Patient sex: M
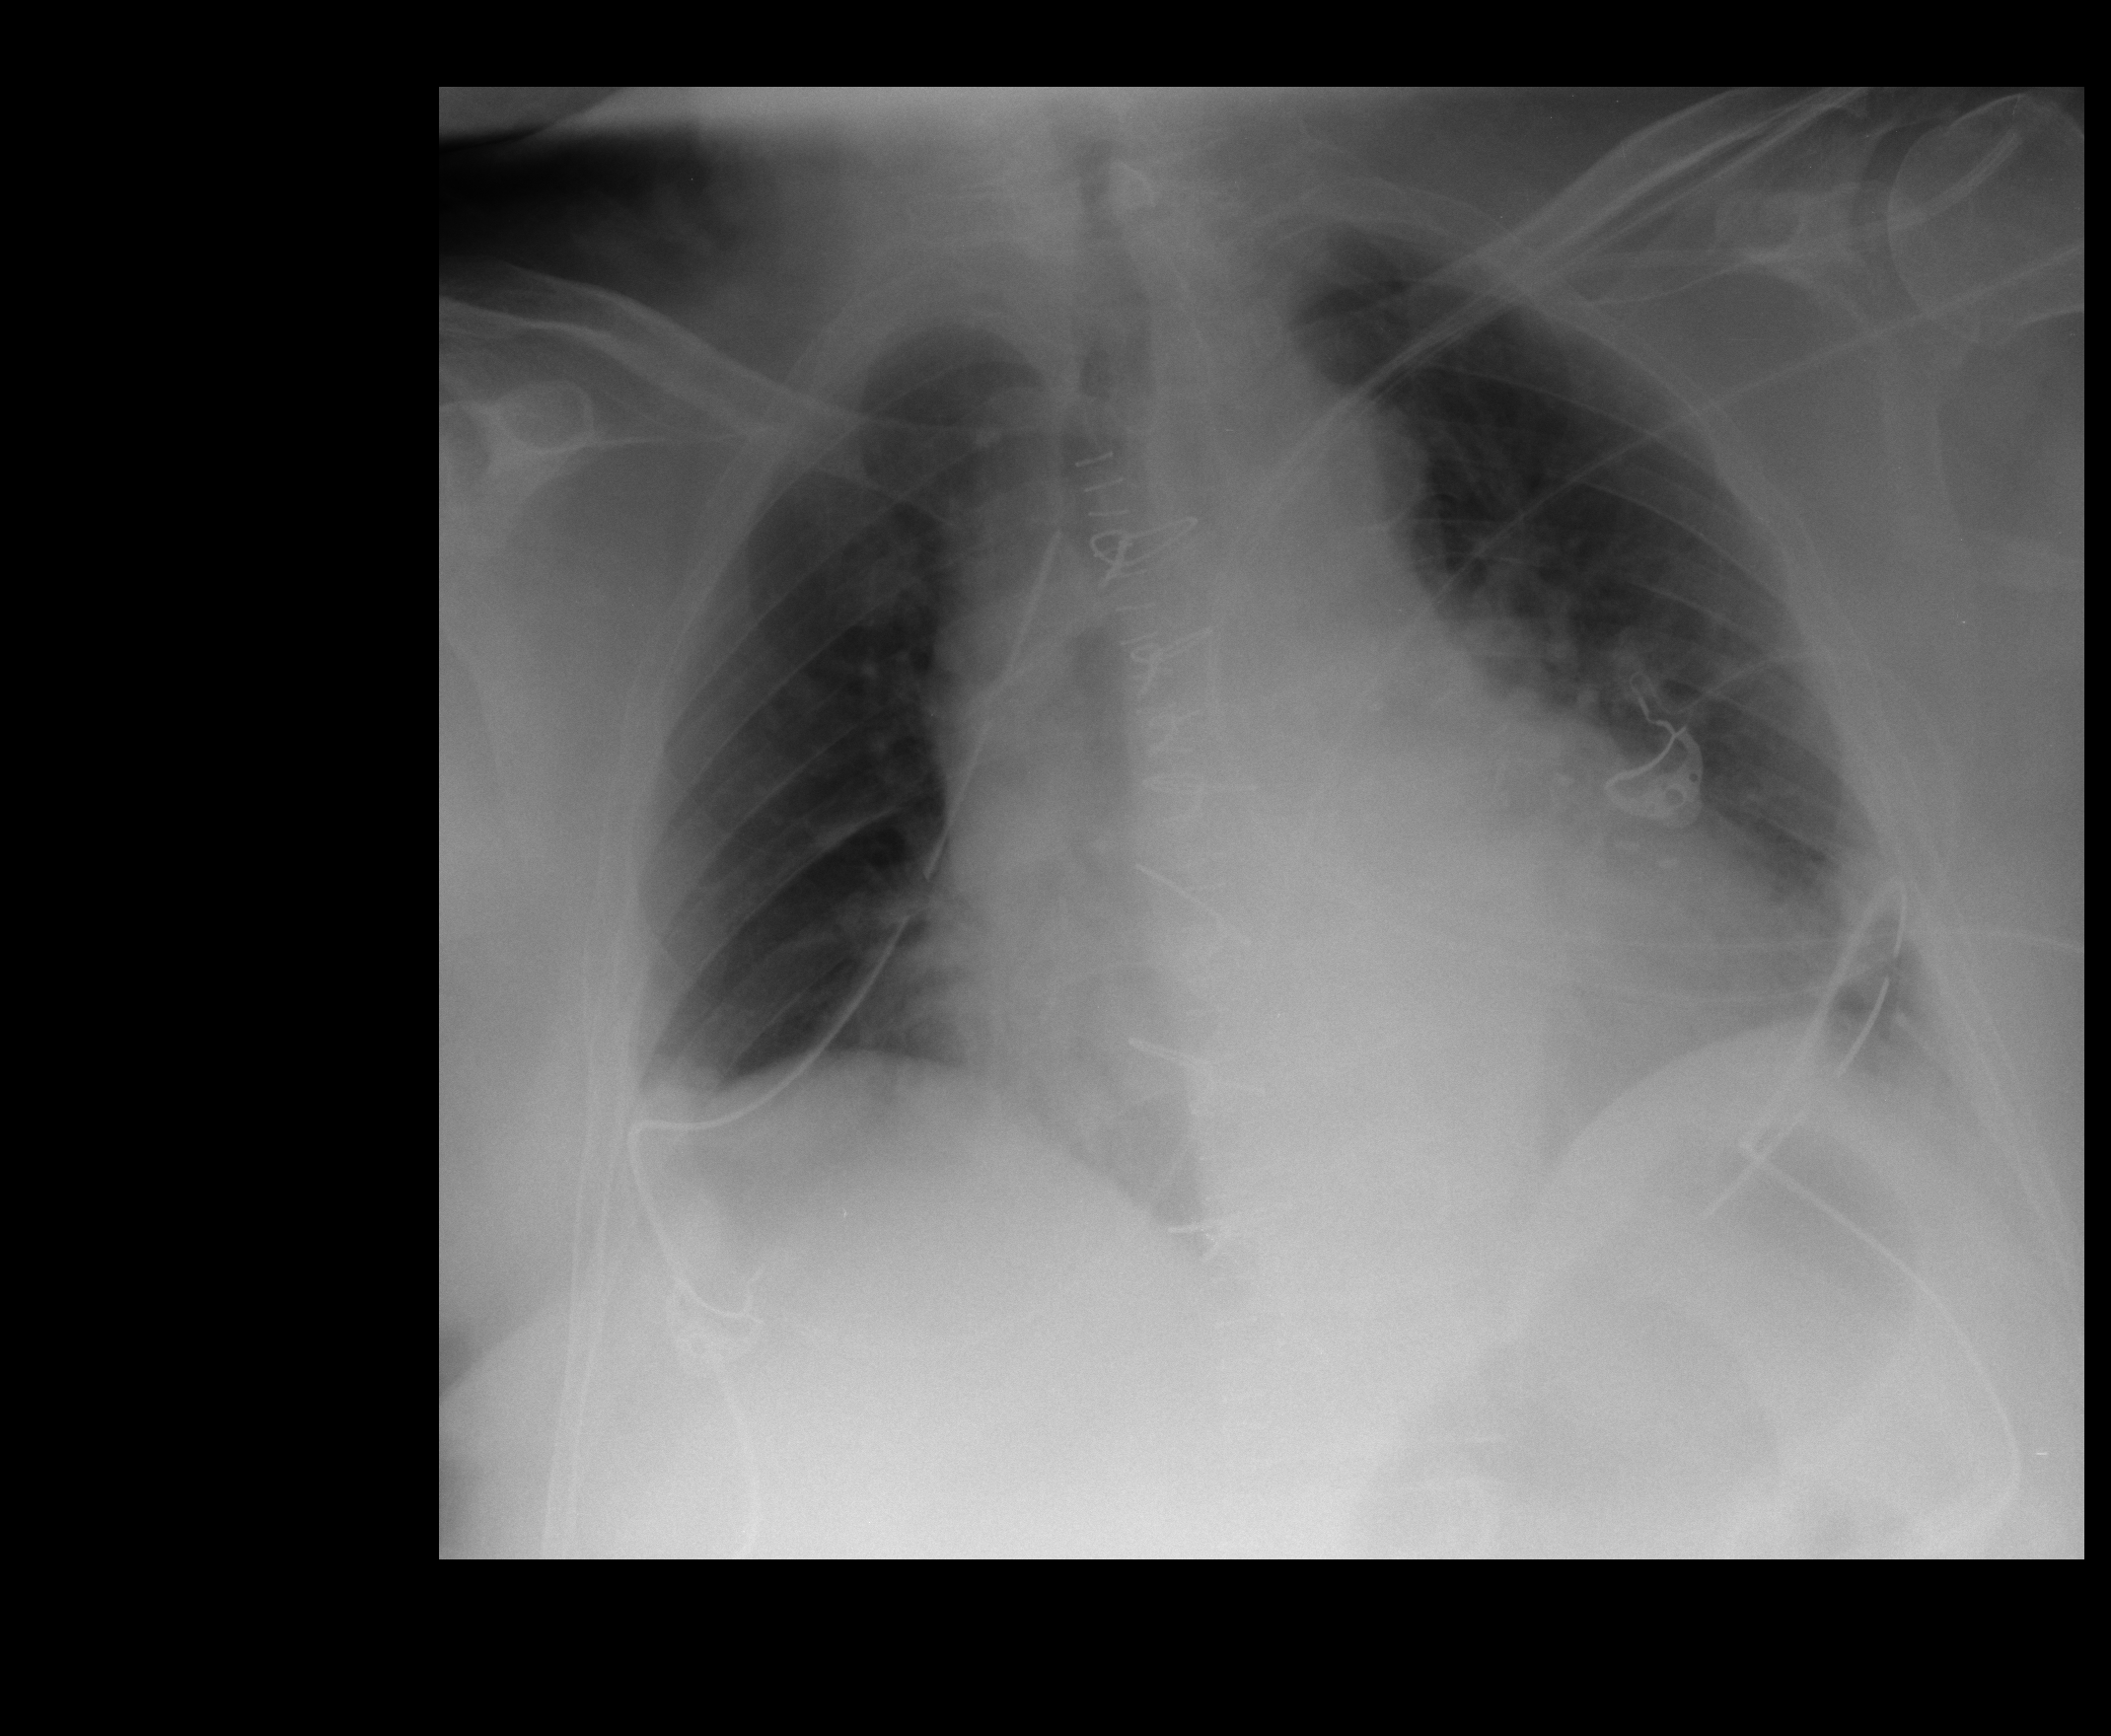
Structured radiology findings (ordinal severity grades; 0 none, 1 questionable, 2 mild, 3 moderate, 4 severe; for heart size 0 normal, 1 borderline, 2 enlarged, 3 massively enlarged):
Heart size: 2
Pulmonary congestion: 0
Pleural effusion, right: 1
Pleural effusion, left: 0
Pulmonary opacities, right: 0
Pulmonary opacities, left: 0
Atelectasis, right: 3
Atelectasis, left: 2